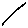
Label: line